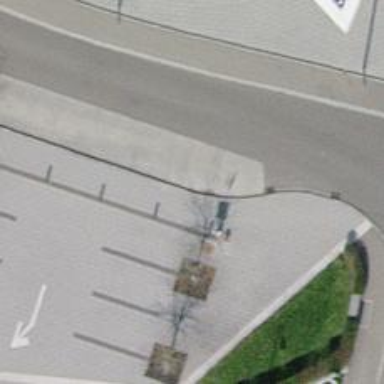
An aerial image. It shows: Platform for public transport. The platform is located by the road.